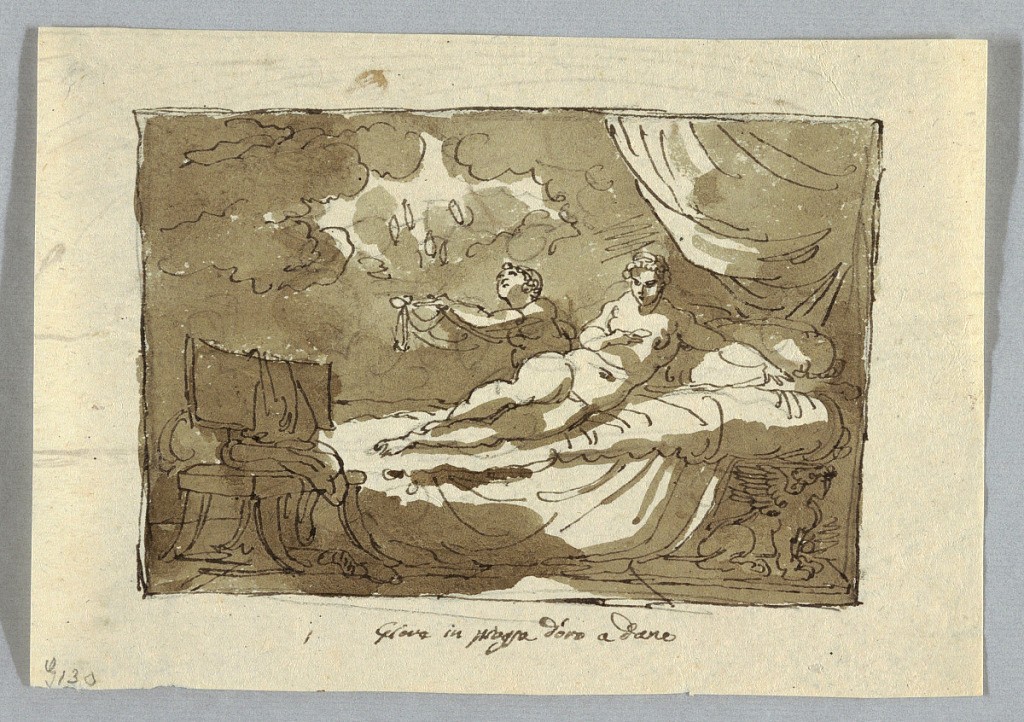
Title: Drawing
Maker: Felice Giani, Italian, 1758–1823
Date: About 1790
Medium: Pen and brown ink, brush and brown wash over traces of graphite on cream laid paper
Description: Obverse: a) Danae shown de face lying upon the bed holds a gold piece in her right hand. A girl catches the falling gold with a cloth in the rear. Reverse: b) Vertically: a moulding with a row of rising acanthus leaves.???